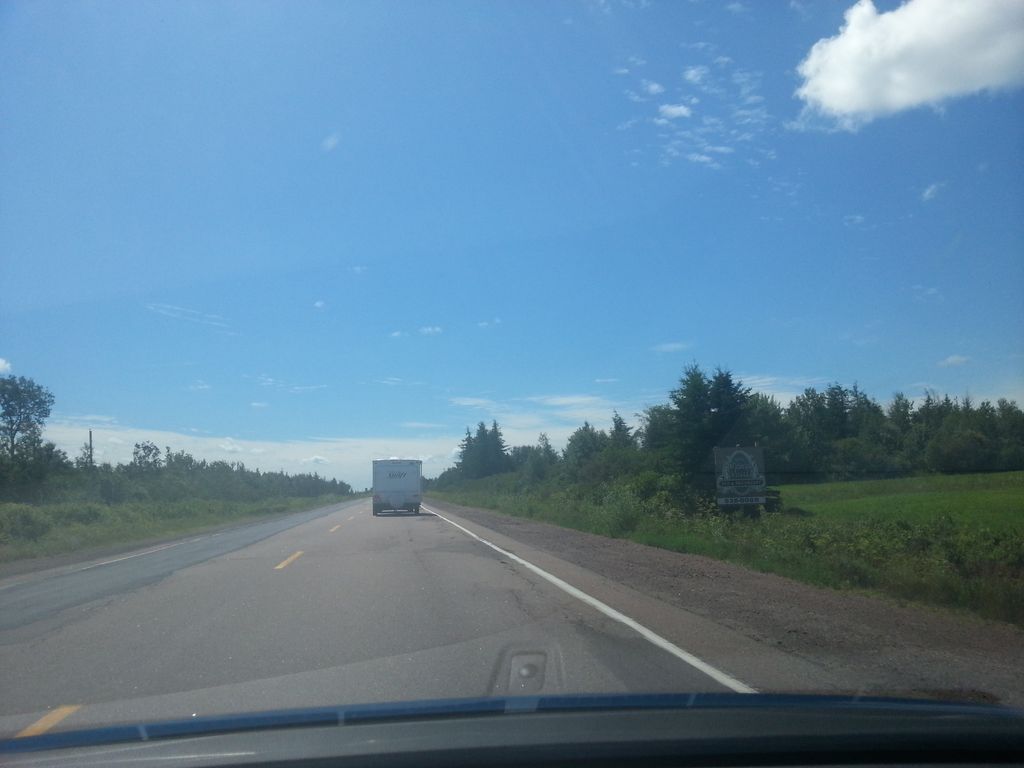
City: charlottetown